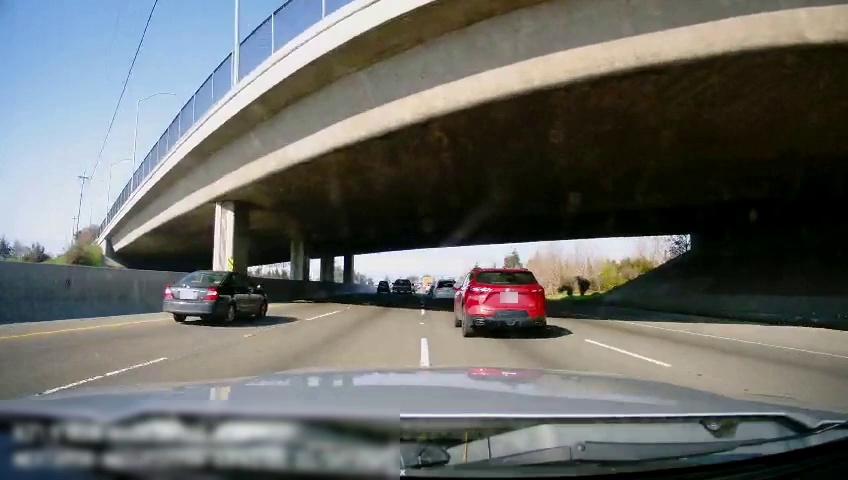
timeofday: Day
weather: Sunny
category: Drivable Space
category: Vehicles | SUV
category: Vehicles | Truck
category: Vehicles | SUV
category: Vehicles | Car
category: Vehicles | SUV
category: Lanes | Alternate Lane
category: Lanes | Current Lane
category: Lanes | Alternate Lane
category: Lanes | Alternate Lane
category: Lanes | Alternate Lane
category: Traffic | Signs